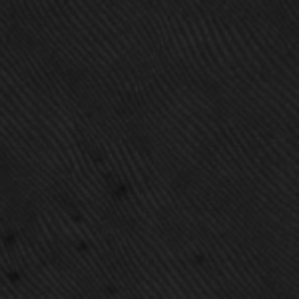
Label: frost